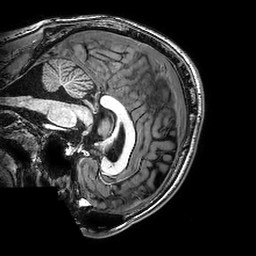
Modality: T1w
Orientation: sagittal
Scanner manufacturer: philips
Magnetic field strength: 3 T
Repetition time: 0.008319 s
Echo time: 0.00383 s